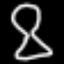
Label: hourglass